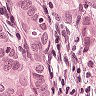
Metastatic tissue present: yes